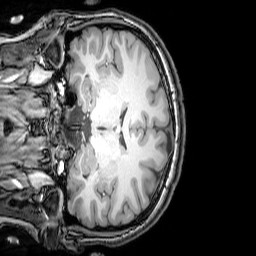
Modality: T1w
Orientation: coronal
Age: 24
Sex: female
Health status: healthy
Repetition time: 0.081 s
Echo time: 0.037 s